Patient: sex M, age 57
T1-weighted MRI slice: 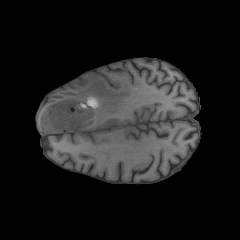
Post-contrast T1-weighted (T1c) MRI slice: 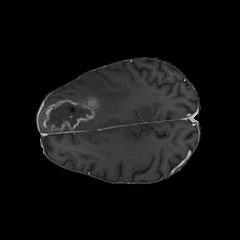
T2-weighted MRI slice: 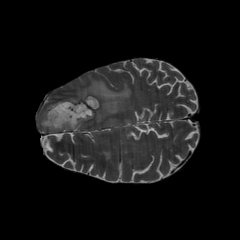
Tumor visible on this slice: yes
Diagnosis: Glioblastoma, IDH-wildtype
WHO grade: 4